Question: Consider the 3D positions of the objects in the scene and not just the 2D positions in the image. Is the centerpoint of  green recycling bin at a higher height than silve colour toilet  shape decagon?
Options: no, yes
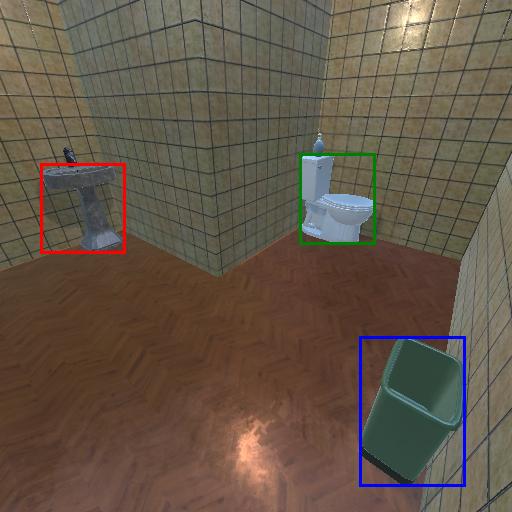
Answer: no